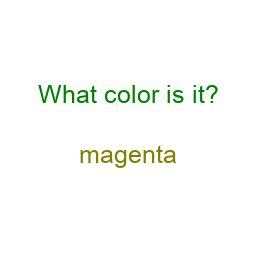
Color: olive
Color name shown: magenta
Background color: white
Question text color: green